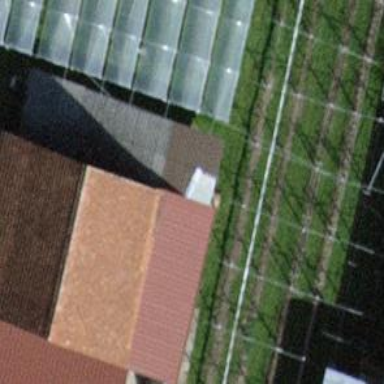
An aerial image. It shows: Greenhouse.